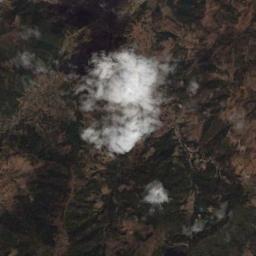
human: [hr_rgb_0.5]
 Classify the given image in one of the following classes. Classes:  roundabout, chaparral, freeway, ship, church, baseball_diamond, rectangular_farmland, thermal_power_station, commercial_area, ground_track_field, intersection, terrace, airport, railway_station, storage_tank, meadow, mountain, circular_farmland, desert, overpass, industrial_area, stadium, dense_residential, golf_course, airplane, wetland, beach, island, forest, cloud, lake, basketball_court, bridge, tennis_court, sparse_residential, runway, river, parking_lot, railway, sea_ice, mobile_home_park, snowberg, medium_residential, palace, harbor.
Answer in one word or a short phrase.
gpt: cloud